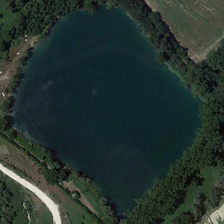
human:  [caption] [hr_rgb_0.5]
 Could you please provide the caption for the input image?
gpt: many tall trees are planted around the lake .

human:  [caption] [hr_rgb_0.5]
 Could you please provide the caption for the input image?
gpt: the square lake covers a large area .

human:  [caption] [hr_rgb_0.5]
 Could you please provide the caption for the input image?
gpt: many tall trees are planted around the lake .

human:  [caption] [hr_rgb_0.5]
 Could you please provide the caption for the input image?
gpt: the square lake covers a large area .

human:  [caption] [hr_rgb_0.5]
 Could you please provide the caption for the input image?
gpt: the square lake covers a large area .